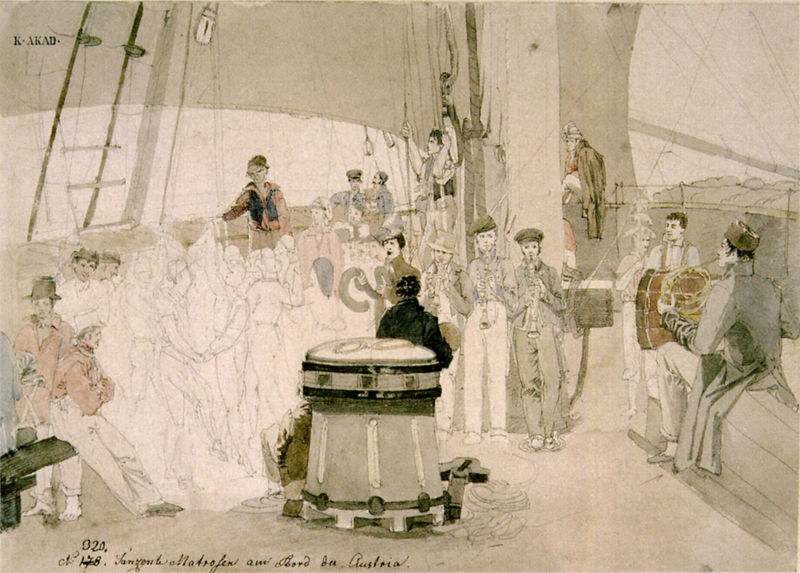
Titel: Reiseskizze aus Brasilien - Tanzende Matrosen an Bord der Austria
Künstler: Thomas Ender
Standort: Wien
Institution: Kupferstichkabinett der Akademie der Bildenden Künste
Schlagwörter: mann, meer, weiß, aquarell, grün, menschen, ocker, sitzen, braun, grau, hell, hut, hüte, männer, pastell, schmuck, schwarz, skizze, szene, zeichnung, leute, tanz, mütze, mützen, diener, leinen, rahmen, horn, instrument, strick, personen, instrumente, musik, musiker, orchester, rosa, boot, handel, ruder, schiff, schrift, segel, papier, fahnen, zuschauer, flagge, mast, segelschiff, gepäck, rand, arbeiter, masten, leiter, seile, tau, soldaten, gäste, draussen, detail, balken, takelage, taue, laviert, tusche, truhe, seil, beschriftung, matrose, bleistift, fass, entwurf, trommel, baskenmütze, unvollendet, kapelle, aussen, kapitän, matrosen, deck, marine, unfertig, sklaven, flötenspieler, akademie, lavierung, offiziere, tonne, bord, aquarelle, paare, gouache, zeicnung, mannschaft, unvollständig, musikanten, musikkapelle, galeere, pauke, schatztruhe, titanik, klarinette, schiffsdeck, austria, wanten, packet, tampen, an bord, klarinetten, ischiff